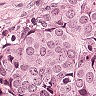
Metastatic tissue present: yes